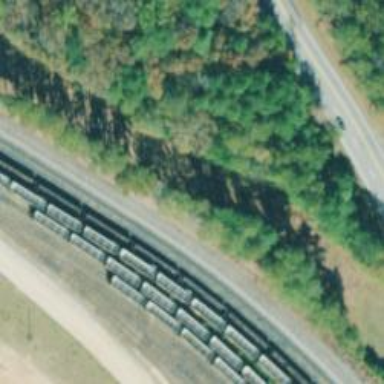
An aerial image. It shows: Railway track.